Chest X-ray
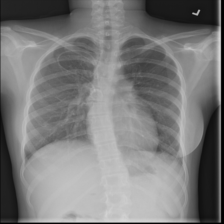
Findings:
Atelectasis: negative
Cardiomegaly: negative
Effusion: negative
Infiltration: negative
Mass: negative
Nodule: negative
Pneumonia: negative
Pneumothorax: negative
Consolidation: negative
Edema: negative
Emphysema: negative
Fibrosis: negative
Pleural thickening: negative
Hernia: negative